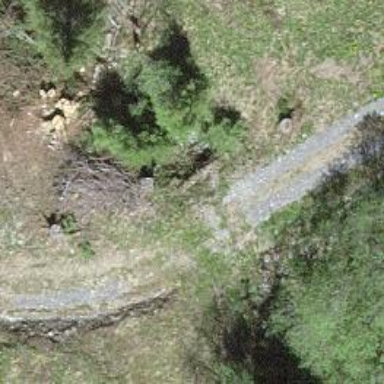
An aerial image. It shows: Culvert tunnel.